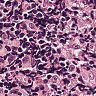
Metastatic tissue present: no